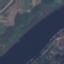
Land use / land cover: River